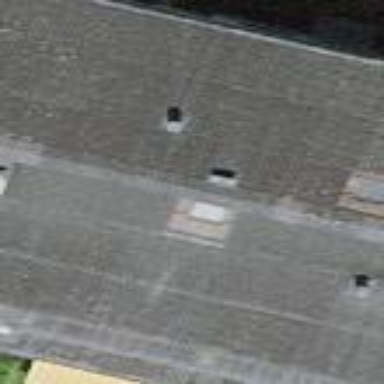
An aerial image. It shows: Residential building.